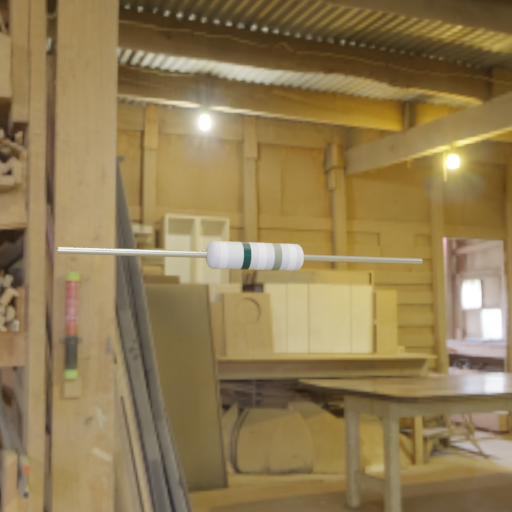
Resistor colour bands (in order): white, black, white, gray, white